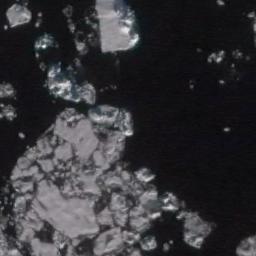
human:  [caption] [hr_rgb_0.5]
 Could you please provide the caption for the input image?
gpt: Countless ice cubes of all sizes are closely connected into a large piece floating on the deep blue sea .

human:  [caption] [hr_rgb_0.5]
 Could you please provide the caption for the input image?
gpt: Sea ice is surrounded by water .

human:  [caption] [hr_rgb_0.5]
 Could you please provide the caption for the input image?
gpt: There are many ice on the black sea .

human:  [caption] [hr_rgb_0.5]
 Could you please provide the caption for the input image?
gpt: A lot of sea ice of different sizes gathers together but some pieces of sea ice still float in the deep blue sea .

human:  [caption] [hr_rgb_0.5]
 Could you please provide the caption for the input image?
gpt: There are some sea ice linked into a sheet .